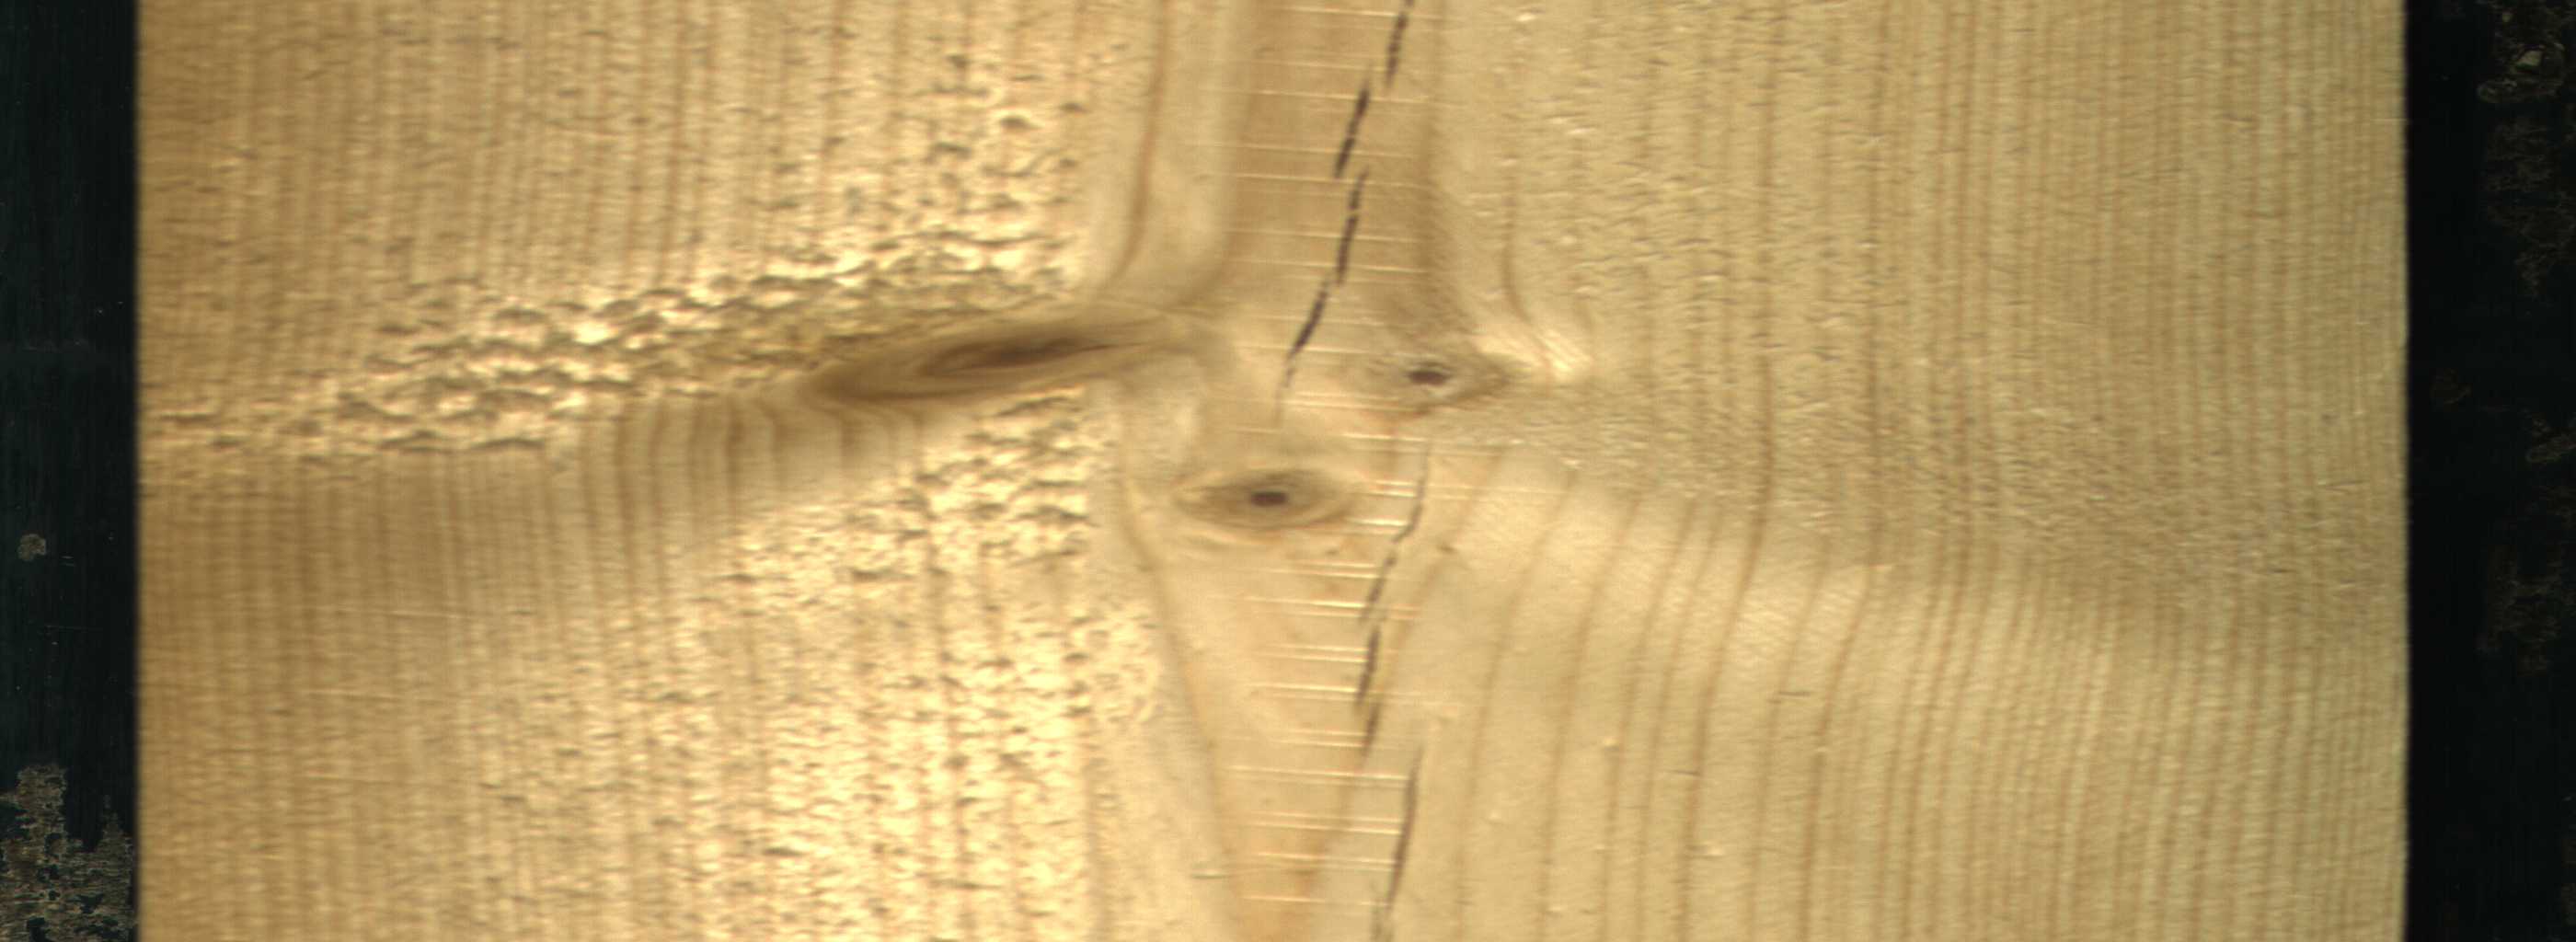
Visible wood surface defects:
Crack
Crack
Crack
Live_Knot
Live_Knot
Live_Knot